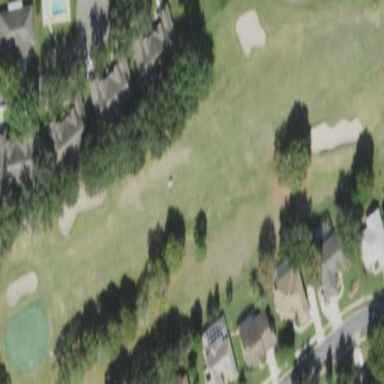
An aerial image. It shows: Grassy area designated as golf fairway.